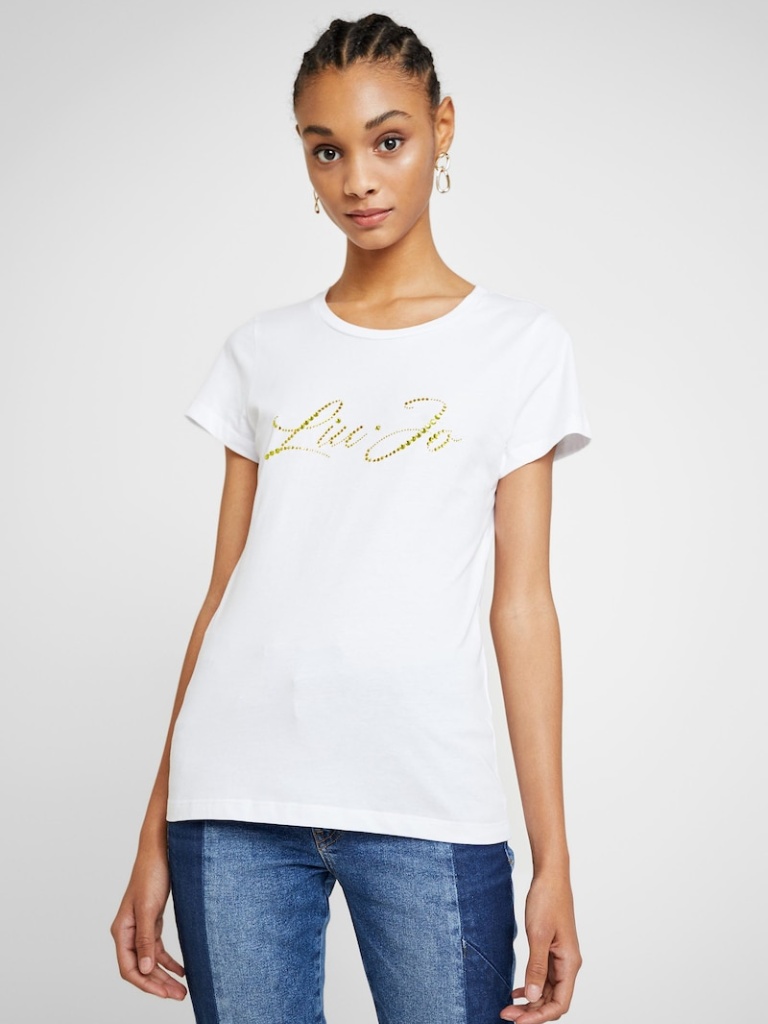
cotton relaxed short sleeve hip length Untucked crew t-shirt